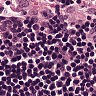
Metastatic tissue present: no